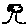
Label: tree